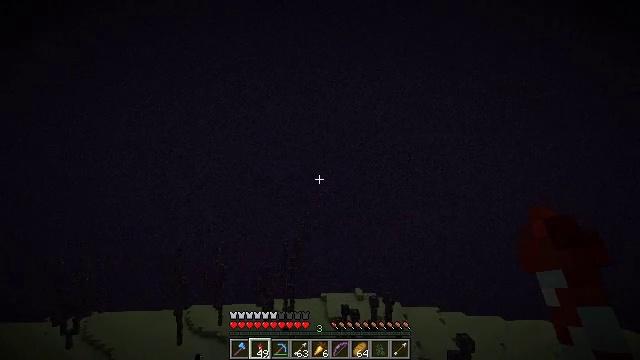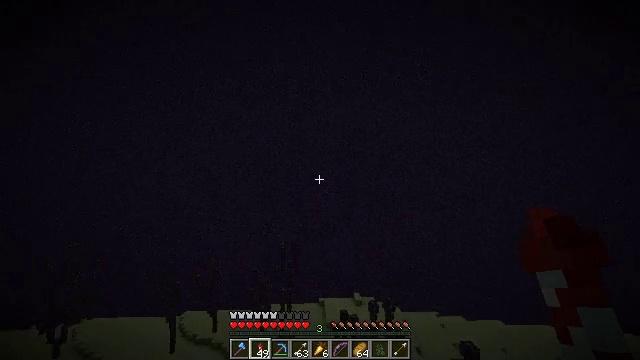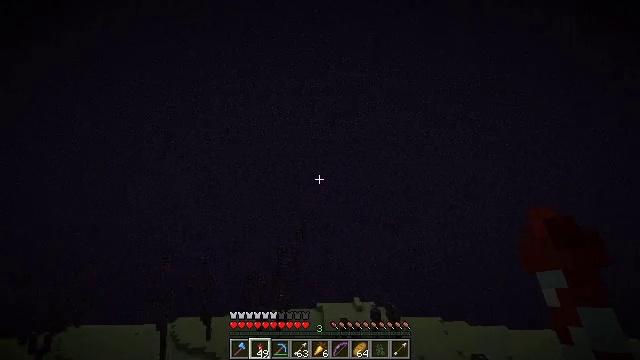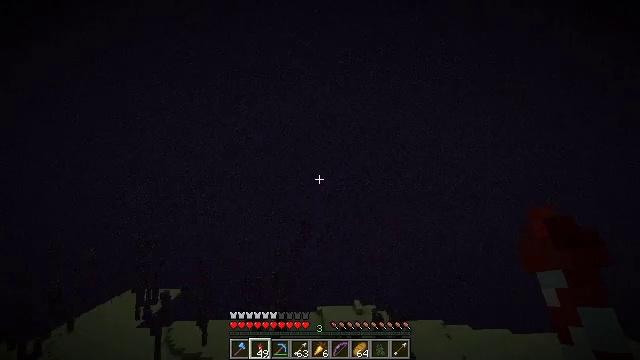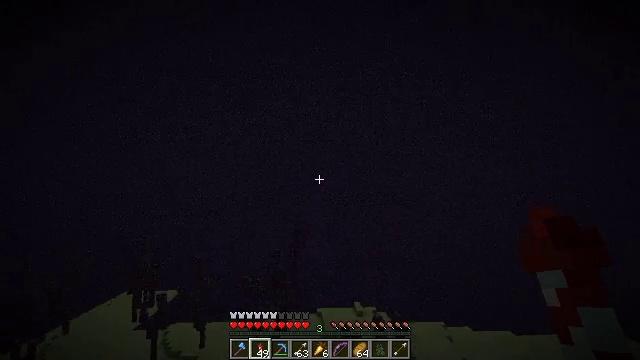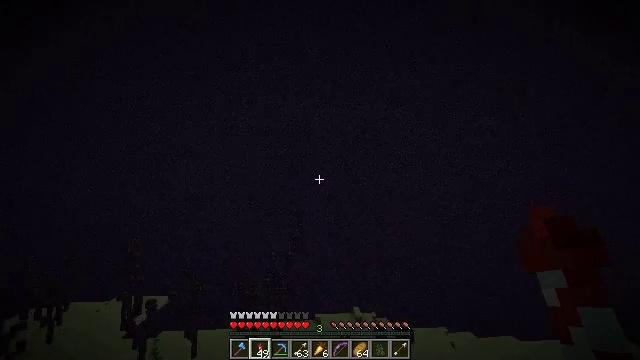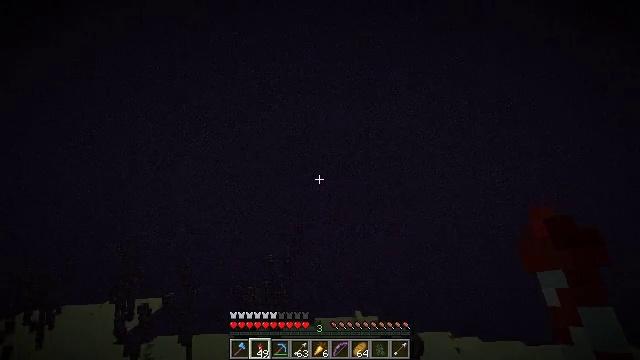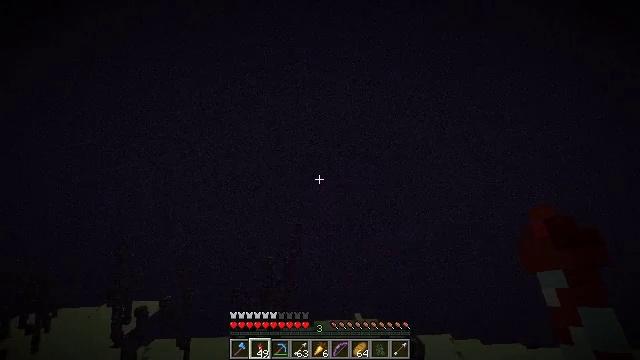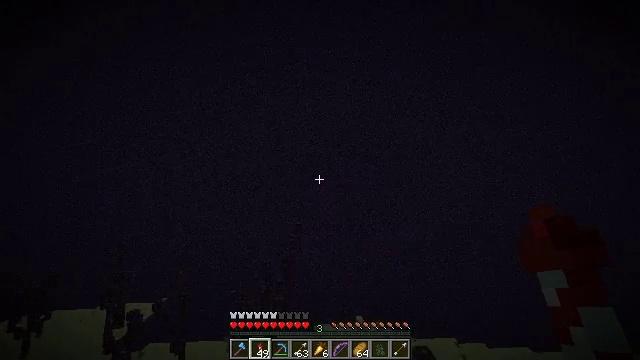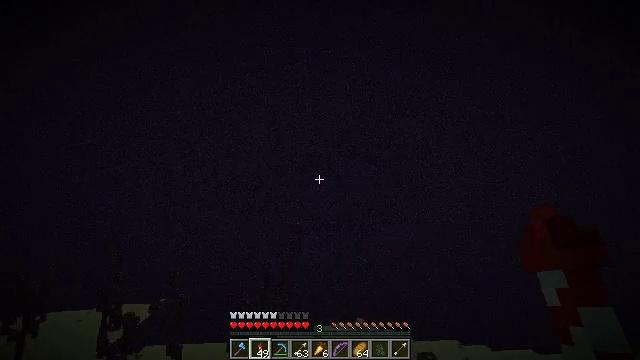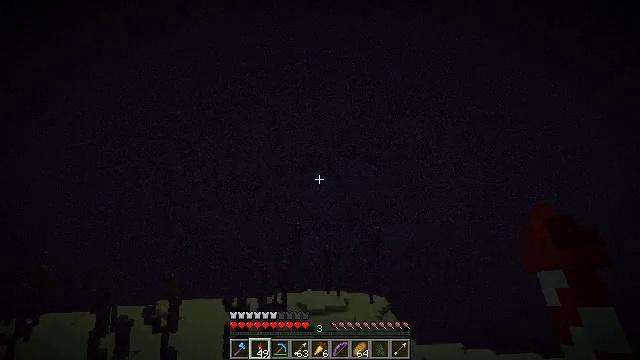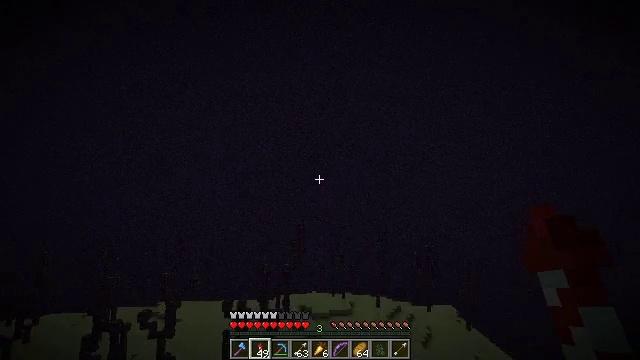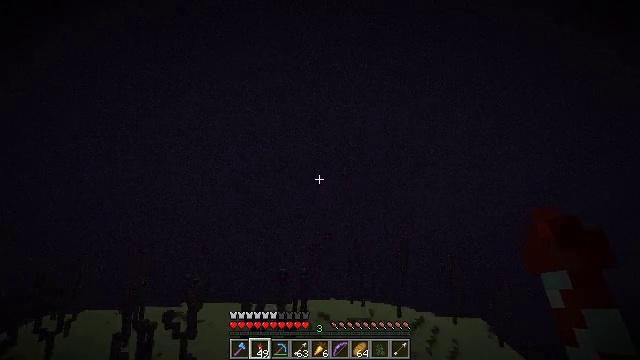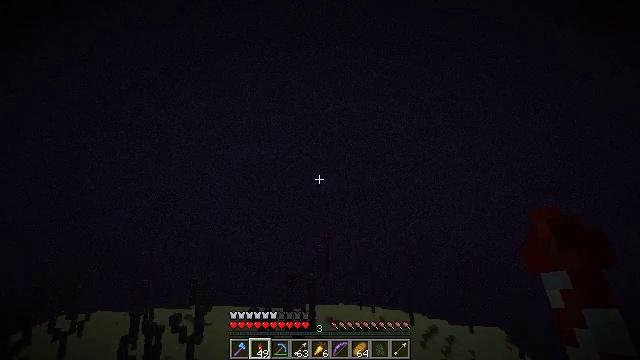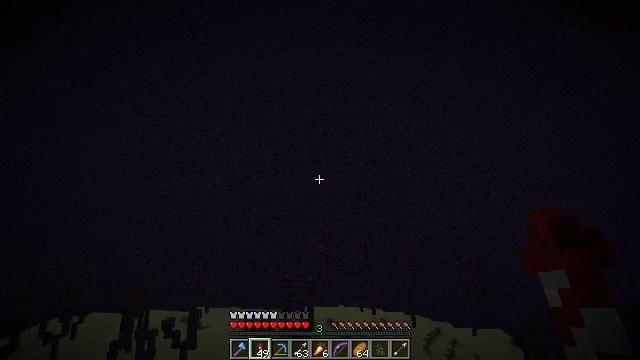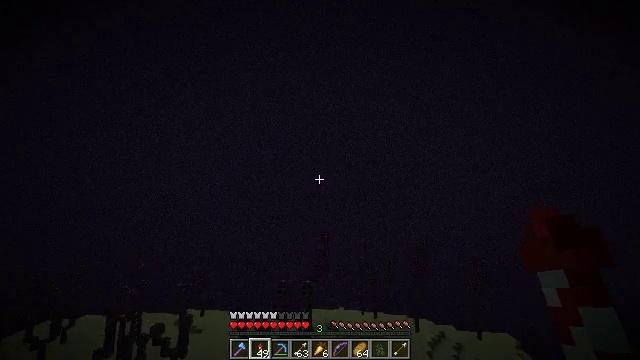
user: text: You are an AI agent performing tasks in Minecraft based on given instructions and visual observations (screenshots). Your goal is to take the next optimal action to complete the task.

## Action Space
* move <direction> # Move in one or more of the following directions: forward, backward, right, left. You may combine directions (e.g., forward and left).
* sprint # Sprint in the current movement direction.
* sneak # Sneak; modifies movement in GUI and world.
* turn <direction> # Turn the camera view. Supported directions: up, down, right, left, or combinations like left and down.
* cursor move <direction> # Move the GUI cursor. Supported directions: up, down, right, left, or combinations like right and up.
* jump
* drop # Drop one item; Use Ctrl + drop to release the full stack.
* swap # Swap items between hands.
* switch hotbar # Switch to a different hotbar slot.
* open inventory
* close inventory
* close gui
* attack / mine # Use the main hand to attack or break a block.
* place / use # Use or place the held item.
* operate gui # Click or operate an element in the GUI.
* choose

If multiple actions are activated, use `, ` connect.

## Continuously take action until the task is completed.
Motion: motion action
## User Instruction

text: Remove a firework rocket from the inventory.
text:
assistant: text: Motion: move forward, sprint, jump
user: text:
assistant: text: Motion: move forward, sprint, jump
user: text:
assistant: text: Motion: move forward, sprint, jump
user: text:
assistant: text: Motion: move forward, sprint, jump
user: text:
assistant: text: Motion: move forward, sprint, jump
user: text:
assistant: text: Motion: move forward, sprint, jump
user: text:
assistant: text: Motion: move forward, sprint, jump
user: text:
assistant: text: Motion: move forward, sprint, jump
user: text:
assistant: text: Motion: move forward, sprint, jump
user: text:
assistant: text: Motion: move forward, sprint, jump
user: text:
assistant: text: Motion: move forward, sprint, turn left, jump
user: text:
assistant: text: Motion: move forward, sprint, turn left and up, jump
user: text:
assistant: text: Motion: move forward, sprint, turn left, jump
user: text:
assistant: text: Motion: move forward, sprint, jump
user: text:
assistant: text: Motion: move forward, sprint, jump
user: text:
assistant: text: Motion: move forward, sprint, jump
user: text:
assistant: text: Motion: move forward, sprint, jump
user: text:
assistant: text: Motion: move forward, sprint, jump
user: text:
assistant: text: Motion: move forward, sprint, turn left and up, jump
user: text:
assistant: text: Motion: move forward, sprint, turn left and up, jump
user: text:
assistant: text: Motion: move forward, sprint, jump
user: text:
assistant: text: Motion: move forward, sprint, jump
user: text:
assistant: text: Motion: move forward, sprint, jump
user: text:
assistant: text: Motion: move forward, sprint, jump
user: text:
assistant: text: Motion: move forward, sprint, turn right, jump
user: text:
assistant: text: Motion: move forward, sprint, turn right, jump
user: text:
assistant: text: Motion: move forward and move right, sprint, turn right, jump
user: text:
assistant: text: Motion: move forward and move right, sprint, jump
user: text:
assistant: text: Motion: move forward and move right, sprint, jump
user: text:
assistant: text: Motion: move forward and move right, sprint, turn down, jump